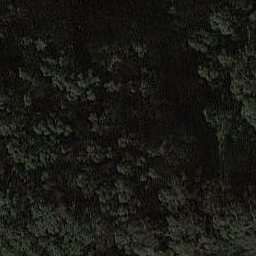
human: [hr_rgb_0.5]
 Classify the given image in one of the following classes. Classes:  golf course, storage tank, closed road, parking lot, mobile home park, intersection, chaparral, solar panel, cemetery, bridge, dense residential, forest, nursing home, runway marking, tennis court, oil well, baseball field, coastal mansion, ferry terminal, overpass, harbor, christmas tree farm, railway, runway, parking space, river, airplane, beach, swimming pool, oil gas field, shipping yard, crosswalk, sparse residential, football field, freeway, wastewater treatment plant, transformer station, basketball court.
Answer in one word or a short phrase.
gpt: forest